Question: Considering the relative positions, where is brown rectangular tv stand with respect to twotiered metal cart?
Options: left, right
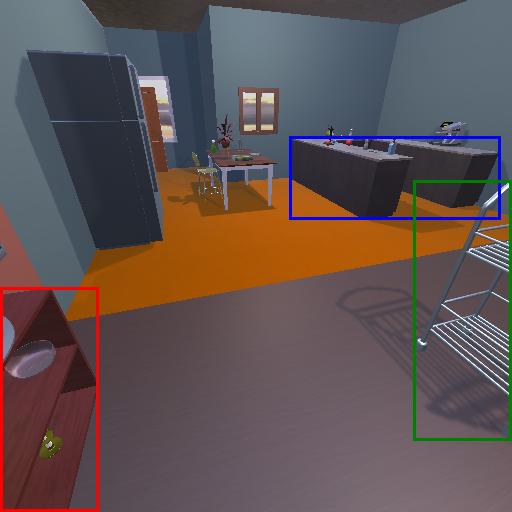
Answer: left